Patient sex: M
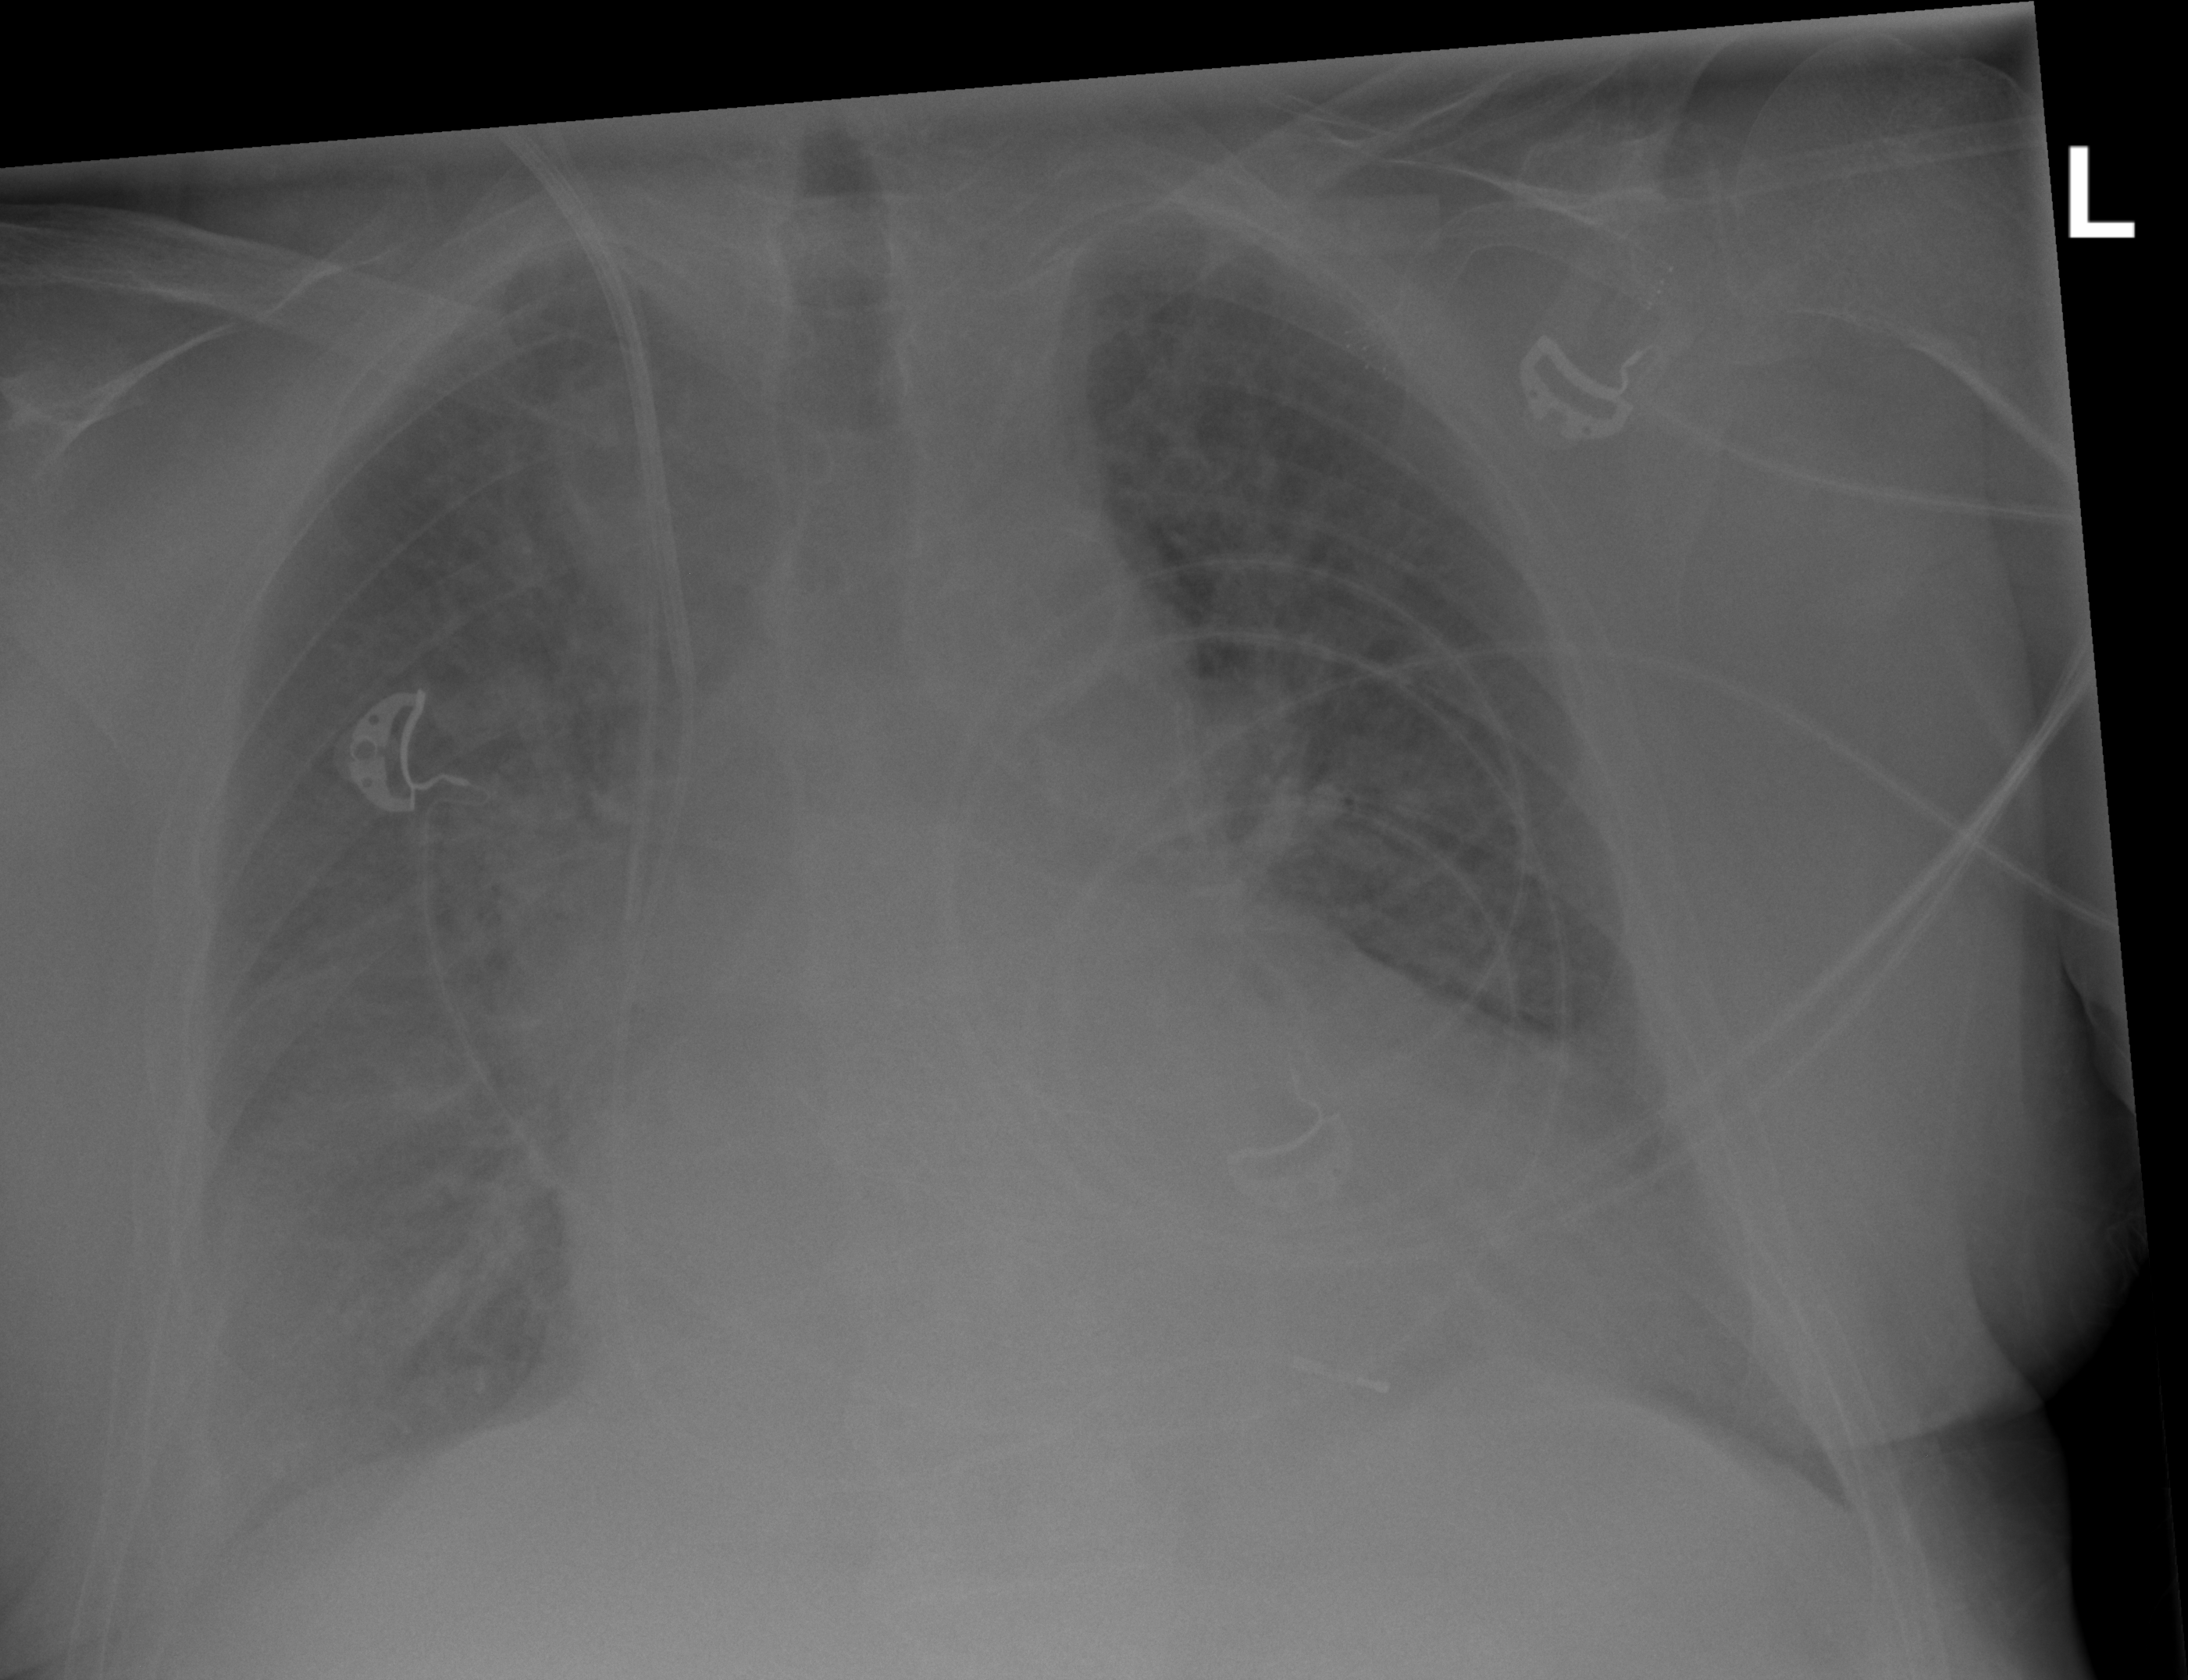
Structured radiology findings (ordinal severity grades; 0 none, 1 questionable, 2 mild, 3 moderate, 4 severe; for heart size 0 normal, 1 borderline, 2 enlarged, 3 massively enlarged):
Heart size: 2
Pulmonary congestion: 3
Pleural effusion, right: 2
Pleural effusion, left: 2
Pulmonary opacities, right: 3
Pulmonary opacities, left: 2
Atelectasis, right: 3
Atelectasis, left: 2